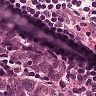
Metastatic tissue present: yes